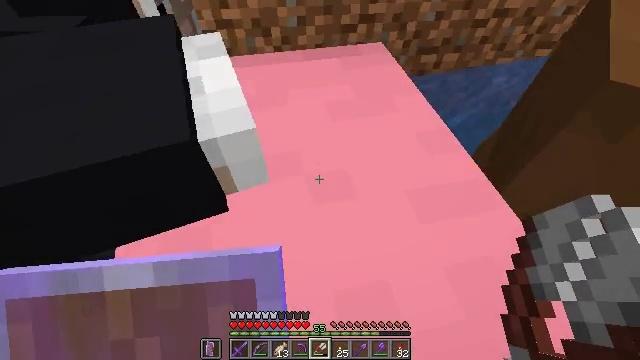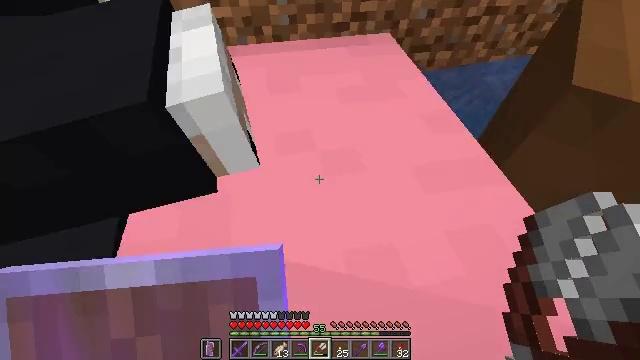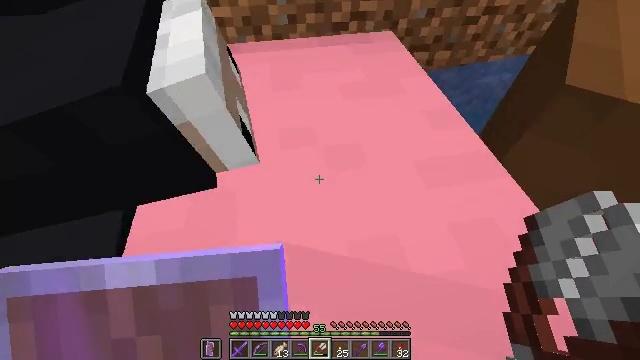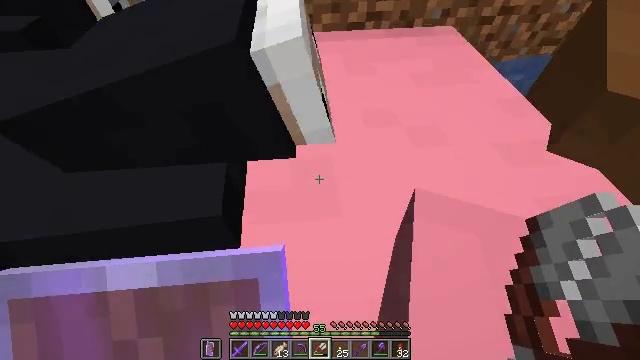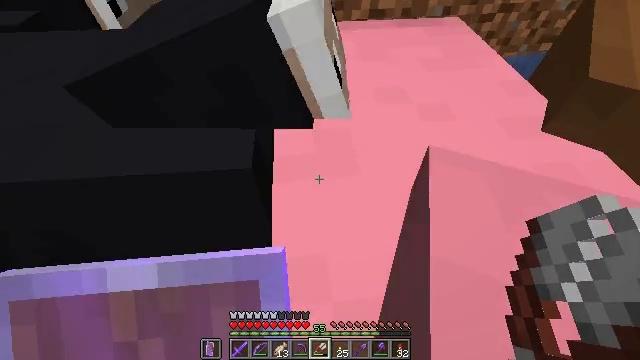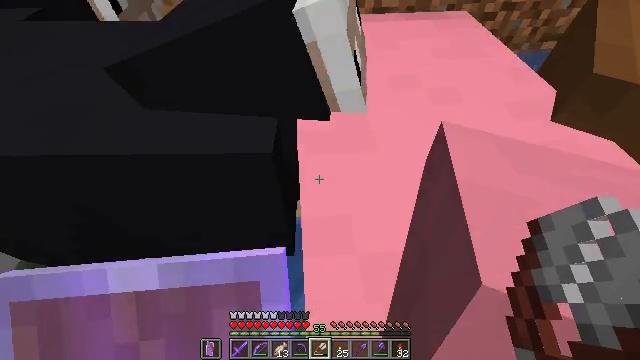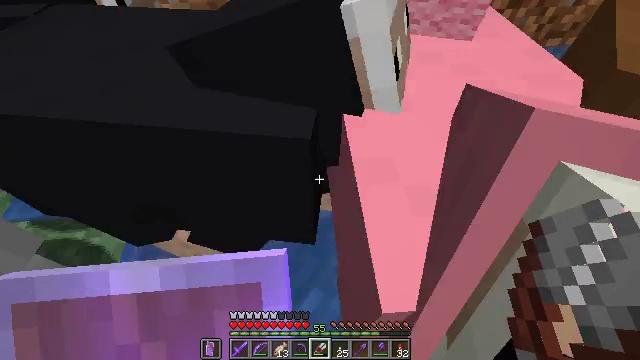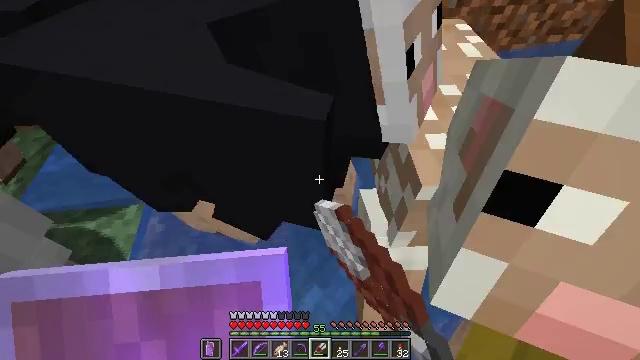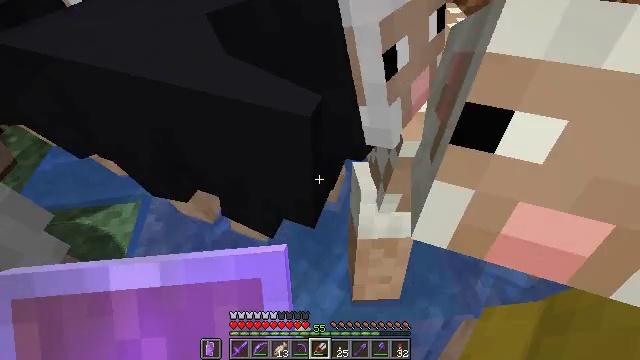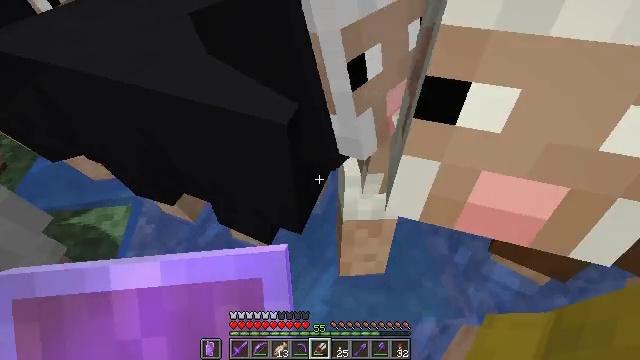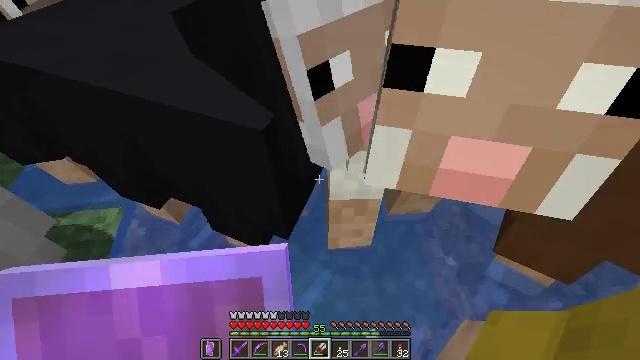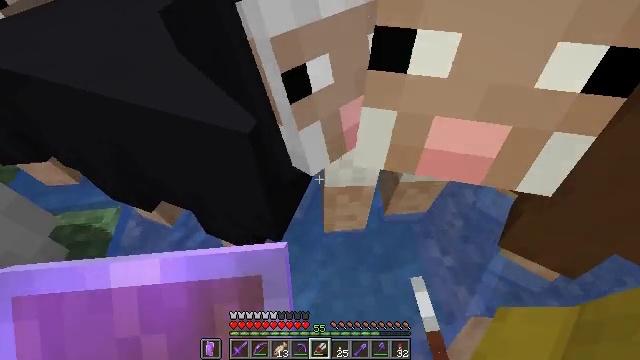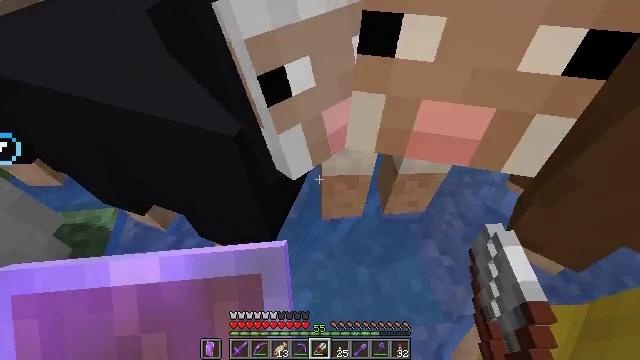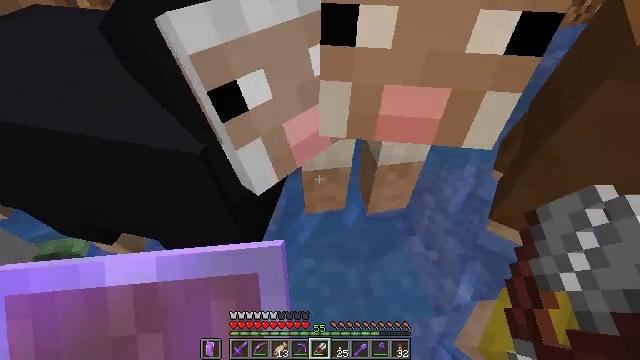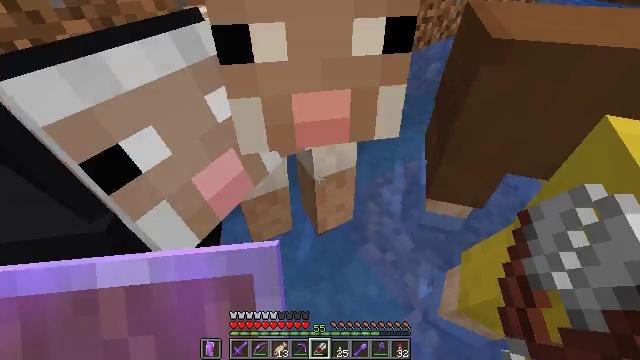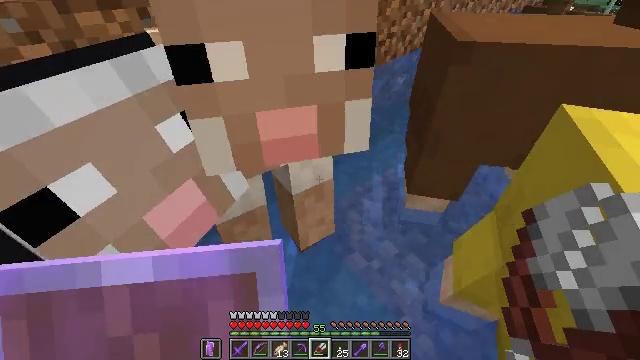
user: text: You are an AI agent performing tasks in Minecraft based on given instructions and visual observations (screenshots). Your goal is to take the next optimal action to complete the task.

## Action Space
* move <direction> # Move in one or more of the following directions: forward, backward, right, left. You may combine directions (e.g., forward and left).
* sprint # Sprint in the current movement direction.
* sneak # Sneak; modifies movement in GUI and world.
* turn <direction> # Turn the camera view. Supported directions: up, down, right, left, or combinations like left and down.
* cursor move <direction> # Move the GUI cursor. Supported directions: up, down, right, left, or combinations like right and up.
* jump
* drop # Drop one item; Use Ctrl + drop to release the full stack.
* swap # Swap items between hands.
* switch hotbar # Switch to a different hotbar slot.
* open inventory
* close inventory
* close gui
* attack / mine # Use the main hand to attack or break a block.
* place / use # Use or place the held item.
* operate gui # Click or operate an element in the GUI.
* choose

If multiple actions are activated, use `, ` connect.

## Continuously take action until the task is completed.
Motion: motion action
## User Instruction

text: craft item pink carpet
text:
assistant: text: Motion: use / place
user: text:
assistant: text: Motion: use / place
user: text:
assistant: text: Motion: use / place
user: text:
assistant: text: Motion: use / place
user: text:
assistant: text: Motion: no_op
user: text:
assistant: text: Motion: no_op
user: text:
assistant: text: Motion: no_op
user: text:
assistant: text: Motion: no_op
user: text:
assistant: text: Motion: no_op
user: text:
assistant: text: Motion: no_op
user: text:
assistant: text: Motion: no_op
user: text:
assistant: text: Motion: no_op
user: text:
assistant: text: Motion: turn right and up
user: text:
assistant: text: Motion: turn right and up
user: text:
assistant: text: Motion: turn right and up
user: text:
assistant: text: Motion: move forward
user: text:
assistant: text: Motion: move forward
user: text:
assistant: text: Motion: move forward
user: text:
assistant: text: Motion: move forward
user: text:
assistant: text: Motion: move forward, turn right and up
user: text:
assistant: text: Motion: move forward, turn right and up
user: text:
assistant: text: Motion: move forward, turn right and up
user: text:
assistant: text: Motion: move forward and move right, turn right and down
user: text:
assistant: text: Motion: move forward and move right, turn right
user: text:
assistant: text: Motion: move forward and move right
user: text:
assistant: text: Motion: move forward and move right
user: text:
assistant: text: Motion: move forward and move right
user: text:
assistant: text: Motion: turn right
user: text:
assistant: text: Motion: turn right
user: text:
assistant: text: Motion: turn right